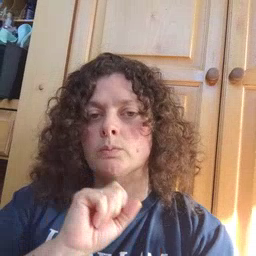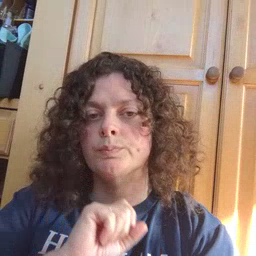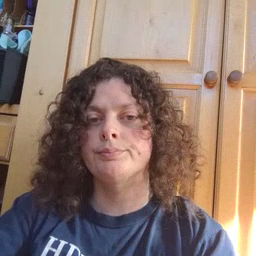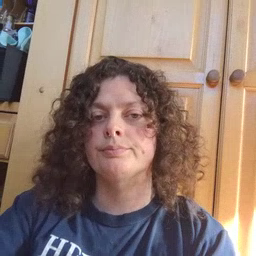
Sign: icecream